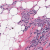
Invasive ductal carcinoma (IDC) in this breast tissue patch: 0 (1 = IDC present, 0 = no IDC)